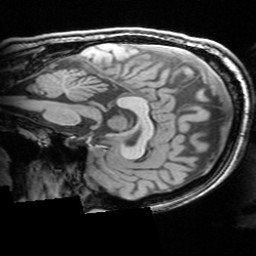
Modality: T1w
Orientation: sagittal
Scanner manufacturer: siemens
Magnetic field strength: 3 T
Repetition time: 1.63 s
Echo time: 0.00311 s